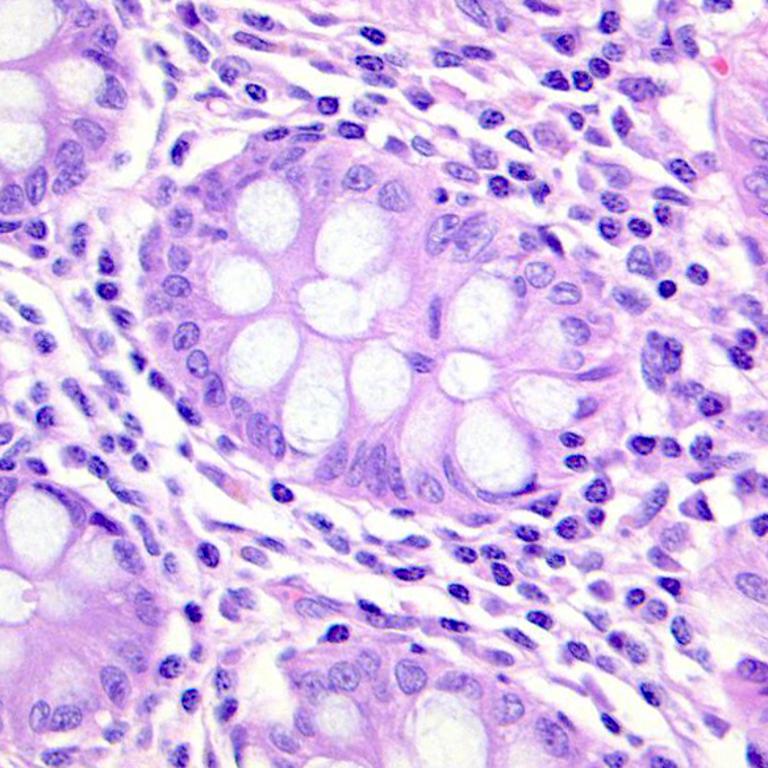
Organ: colon
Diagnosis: benign